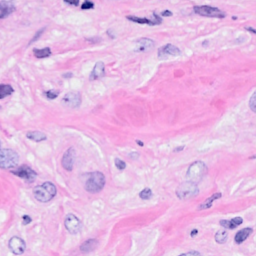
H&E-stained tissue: Breast